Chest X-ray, PA view. Patient: 14 years old, sex M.
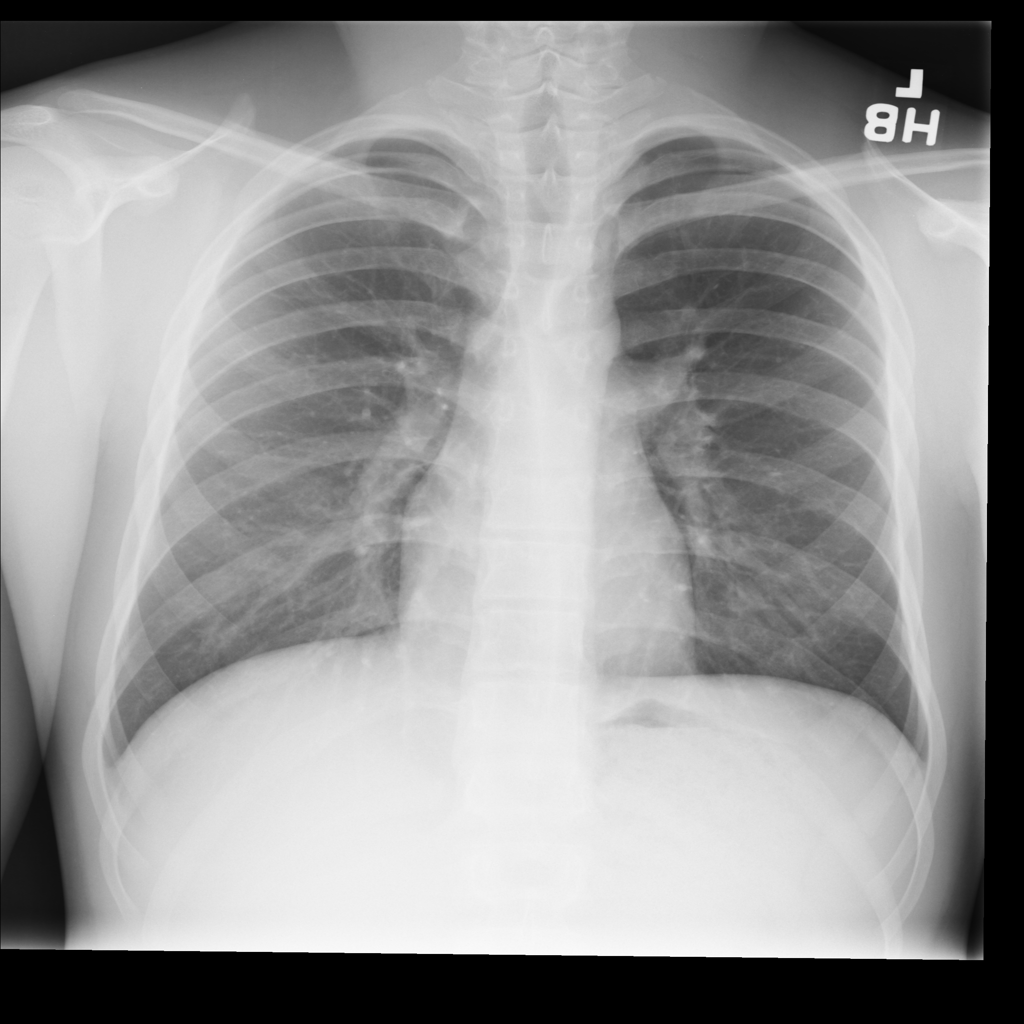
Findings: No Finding